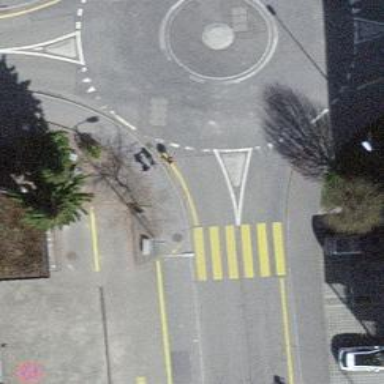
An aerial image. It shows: Uncontrolled zebra crossing with notable zebra markings.